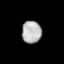
Tissue: lung
Cell type: Epithelial cells
Senescence score: 0.2306
Nuclear area (px): 435
Mean DAPI intensity: 175.857